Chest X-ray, AP view. Patient: 21 years old, sex F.
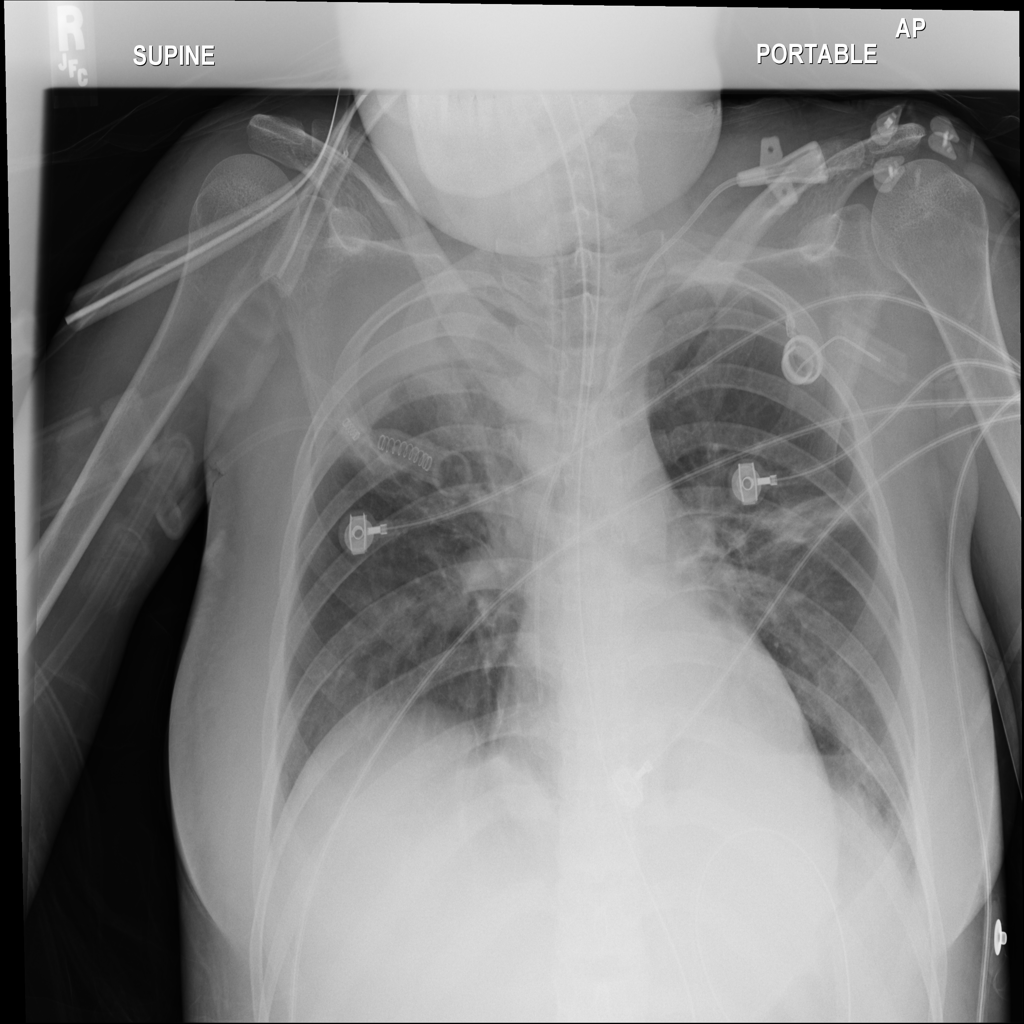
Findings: Infiltration